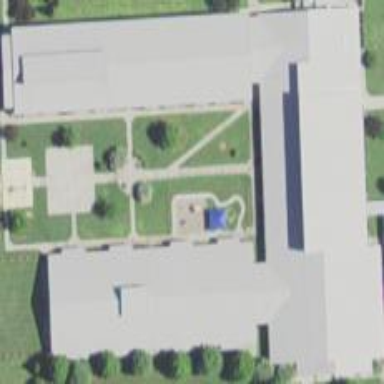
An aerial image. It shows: School building.